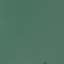
Land use / land cover: SeaLake